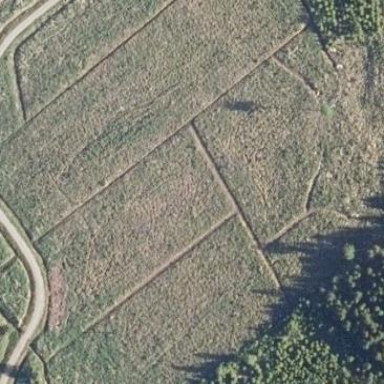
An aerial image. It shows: Clearcut man-made area surrounded by scrub vegetation.